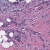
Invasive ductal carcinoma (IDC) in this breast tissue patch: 1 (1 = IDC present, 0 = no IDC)